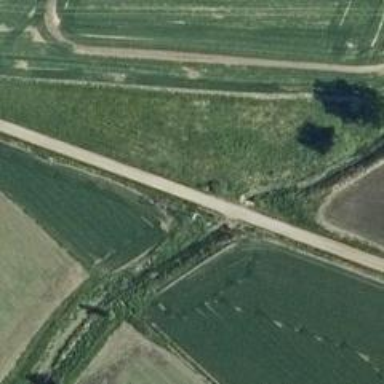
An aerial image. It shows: Unclassified road with grade 1 track type.